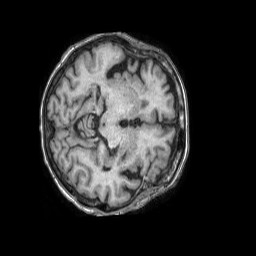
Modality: T1w
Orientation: axial
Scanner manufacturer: philips
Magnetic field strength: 1.5 T
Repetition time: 0.007197 s
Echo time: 0.003303 s